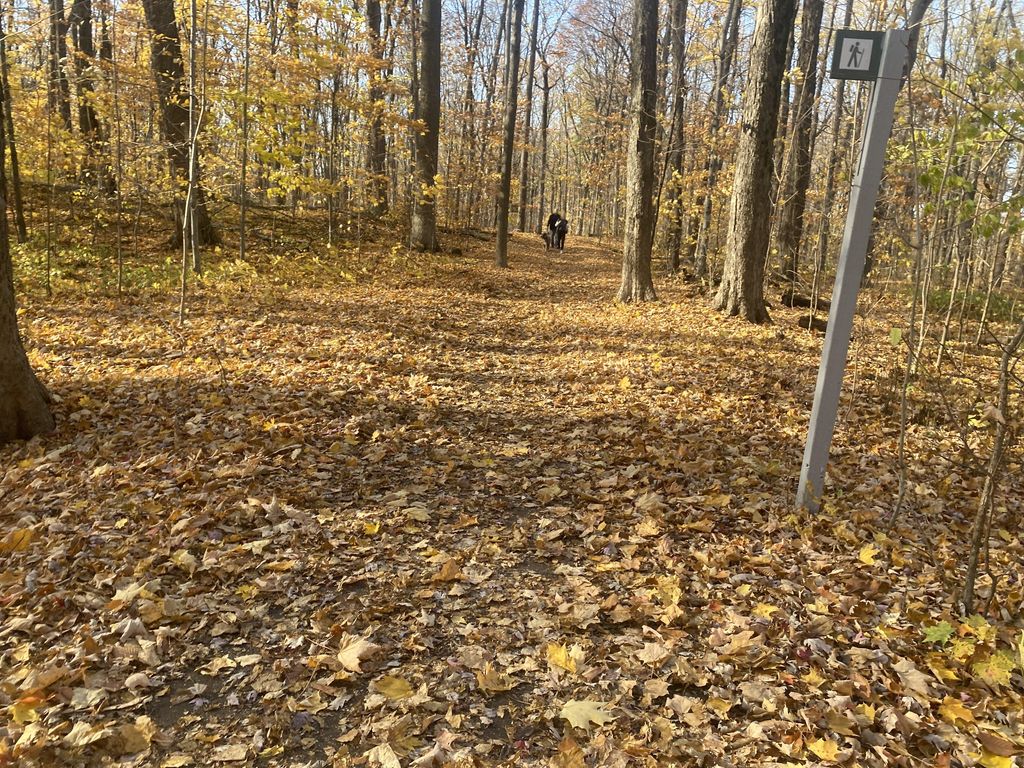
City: montreal